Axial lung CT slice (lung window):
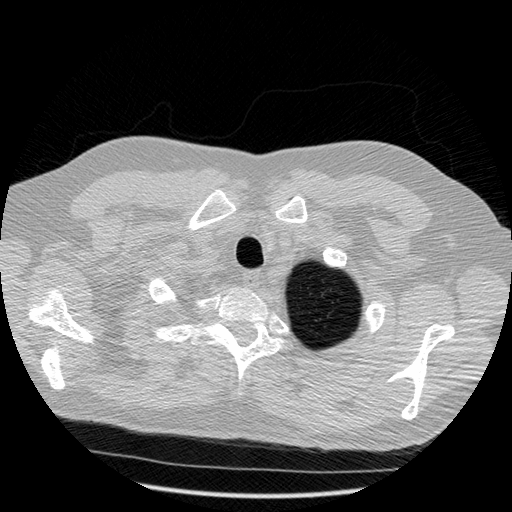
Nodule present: no